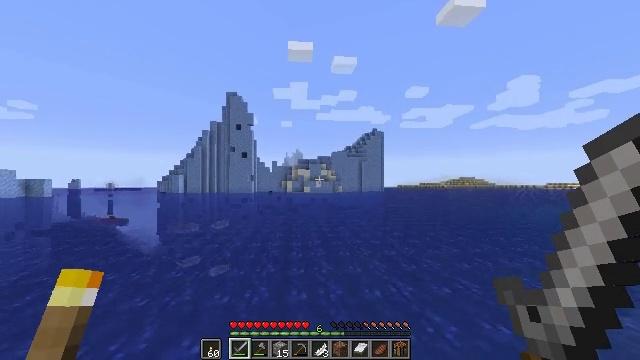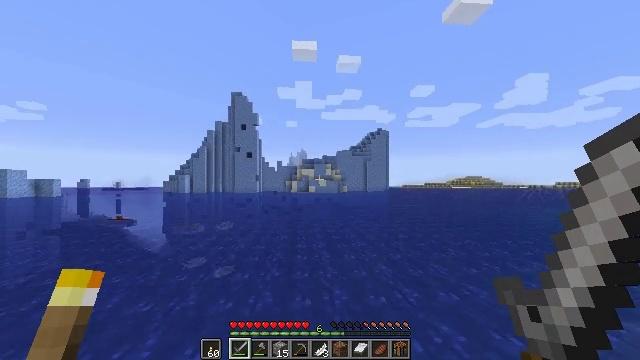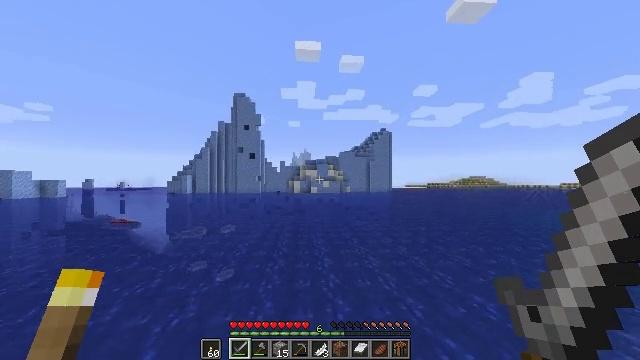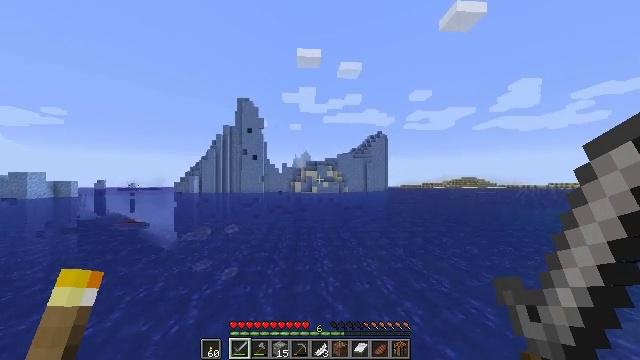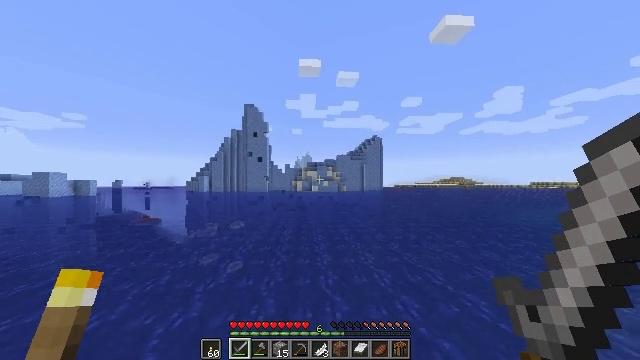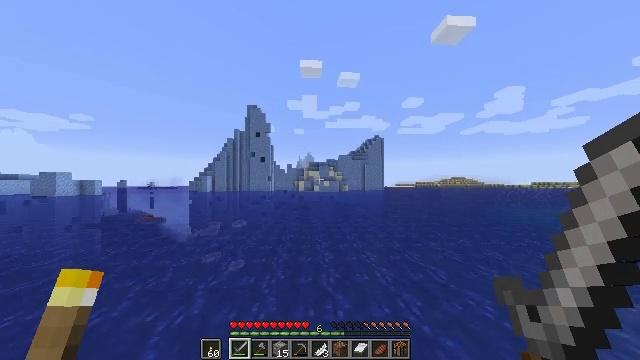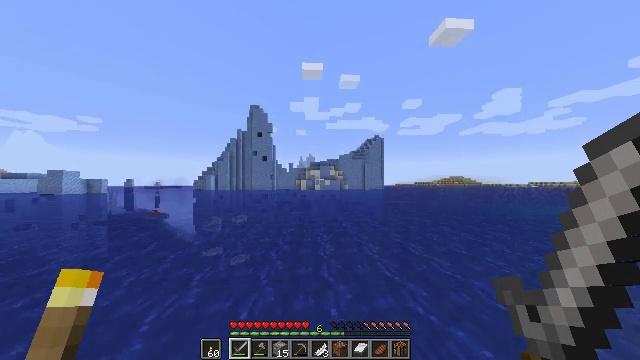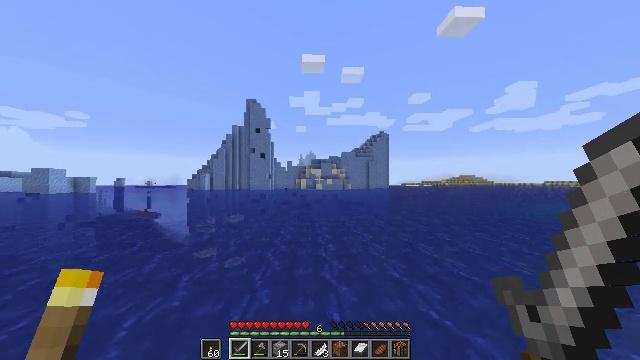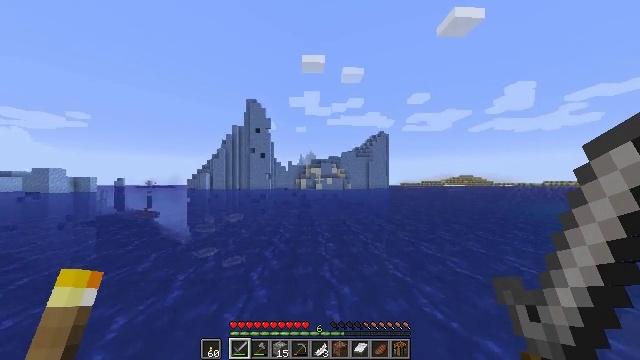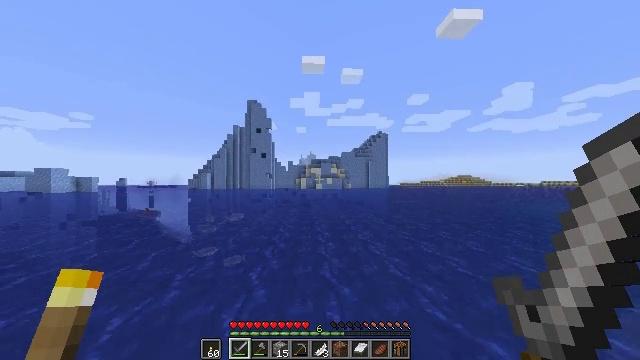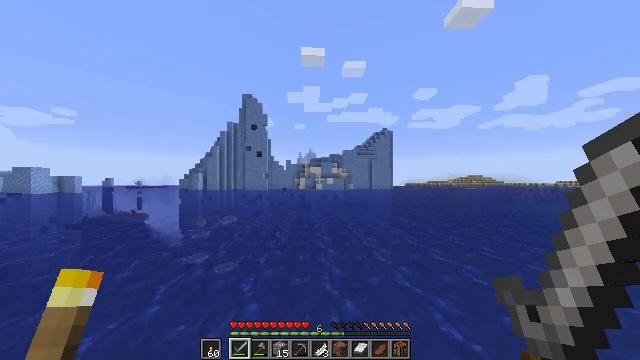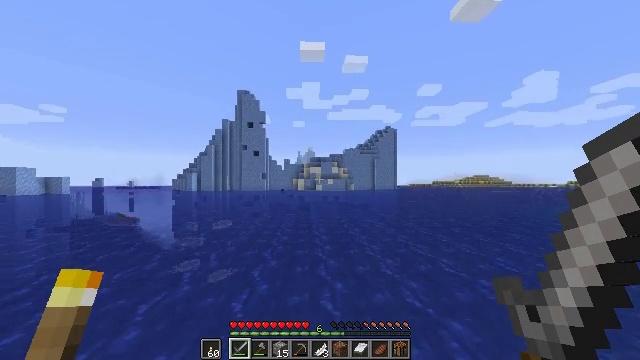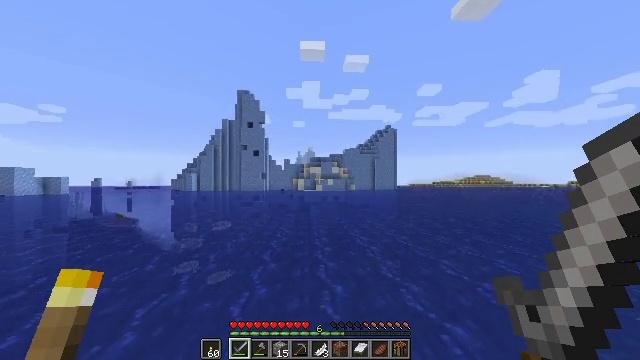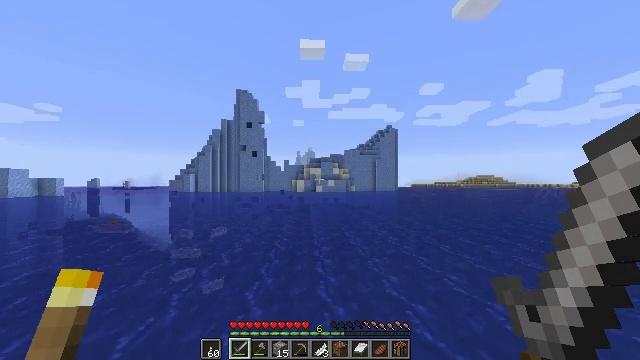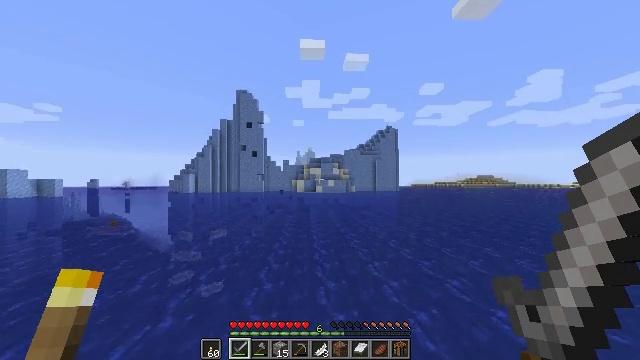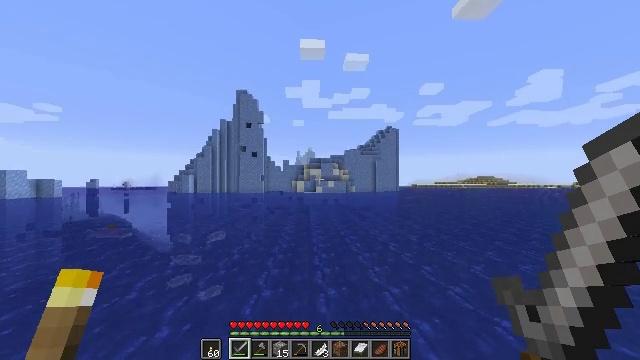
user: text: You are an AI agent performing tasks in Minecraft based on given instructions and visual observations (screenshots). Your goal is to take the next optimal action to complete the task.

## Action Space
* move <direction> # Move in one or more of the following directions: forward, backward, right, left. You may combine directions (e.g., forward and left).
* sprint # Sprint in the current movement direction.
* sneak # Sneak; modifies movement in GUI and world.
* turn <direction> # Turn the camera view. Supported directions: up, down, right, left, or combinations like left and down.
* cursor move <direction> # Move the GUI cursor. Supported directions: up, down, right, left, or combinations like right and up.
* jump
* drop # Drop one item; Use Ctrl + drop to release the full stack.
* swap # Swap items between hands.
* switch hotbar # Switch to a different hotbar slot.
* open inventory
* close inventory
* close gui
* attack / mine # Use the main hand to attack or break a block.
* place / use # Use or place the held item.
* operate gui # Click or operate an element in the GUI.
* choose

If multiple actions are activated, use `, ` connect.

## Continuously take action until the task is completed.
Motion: motion action
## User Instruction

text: Collect packed ice using a pickaxe.
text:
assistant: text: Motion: move forward, sprint, turn left, jump
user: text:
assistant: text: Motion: move forward, sprint, jump
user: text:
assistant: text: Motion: move forward, sprint, jump
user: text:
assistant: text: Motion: move forward, sprint, jump
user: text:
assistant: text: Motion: move forward, sprint, jump
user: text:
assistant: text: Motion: move forward, sprint, jump
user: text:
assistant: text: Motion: move forward, sprint, jump
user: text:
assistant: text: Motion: move forward, sprint, jump
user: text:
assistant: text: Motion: move forward, sprint, jump
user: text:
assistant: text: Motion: move forward, sprint, jump
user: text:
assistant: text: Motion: move forward, sprint, jump
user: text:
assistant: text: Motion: move forward, sprint, jump
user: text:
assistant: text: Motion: move forward, sprint, jump
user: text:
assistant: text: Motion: move forward, sprint, jump
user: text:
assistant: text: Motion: move forward, sprint, jump
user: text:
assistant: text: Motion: move forward, sprint, jump
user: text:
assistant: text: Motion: move forward, sprint, jump
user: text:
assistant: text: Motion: move forward, sprint, jump
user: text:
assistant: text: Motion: move forward, sprint, jump
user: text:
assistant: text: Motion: move forward, sprint, jump
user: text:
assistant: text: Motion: move forward, sprint, jump
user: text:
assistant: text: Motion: move forward, sprint, jump
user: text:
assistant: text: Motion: move forward, sprint, jump
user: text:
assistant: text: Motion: move forward, sprint, jump
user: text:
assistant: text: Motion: move forward, sprint, jump
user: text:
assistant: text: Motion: move forward, sprint, jump
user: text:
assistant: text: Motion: move forward, sprint, turn left, jump
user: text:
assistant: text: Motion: move forward, sprint, jump
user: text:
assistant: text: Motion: move forward, sprint, jump
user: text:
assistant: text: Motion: move forward, sprint, turn left, jump